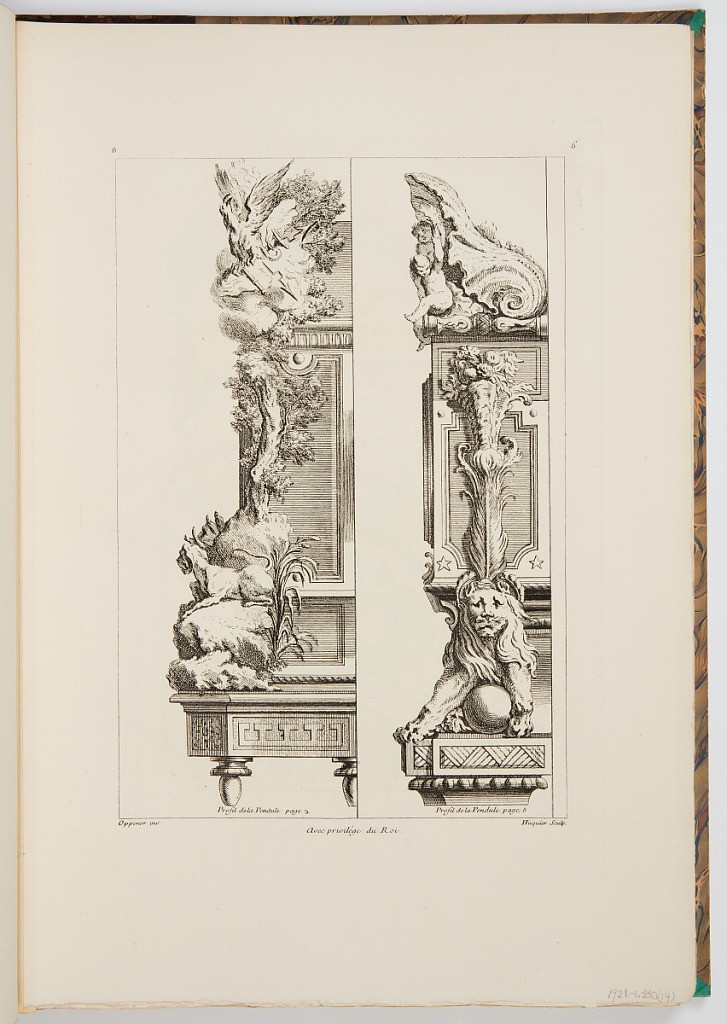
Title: Clock Case Design
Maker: Gilles-Marie Oppenord, French, 1672–1742
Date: ca. 1900
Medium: Photomechanical print
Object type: Bound print
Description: Designs for the profiles of the pendules from plates 2 and 5. The plate is signed and numbered.